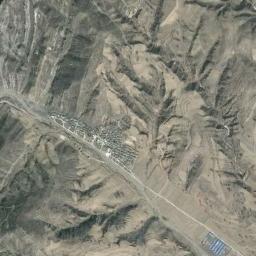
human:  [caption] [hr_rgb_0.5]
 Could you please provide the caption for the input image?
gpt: The mountain is uneven and rough .

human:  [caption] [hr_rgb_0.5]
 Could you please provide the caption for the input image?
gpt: The folded mountain has two residential areas and a road goes through the mountain .

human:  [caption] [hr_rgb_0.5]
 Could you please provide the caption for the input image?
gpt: Seventy percent of the area on this mountain is covered by vegetation .

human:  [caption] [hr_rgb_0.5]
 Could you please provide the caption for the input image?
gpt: The mountain is consist of half of black soil and half of white soil .

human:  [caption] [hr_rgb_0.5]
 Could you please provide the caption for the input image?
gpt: There are many buildings on the brown mountain with some ridges .